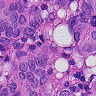
Metastatic tissue present: yes